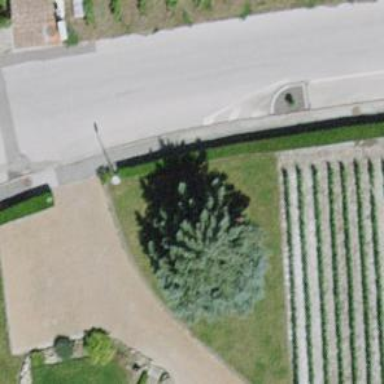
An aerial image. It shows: Hedge acting as barrier.